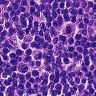
Metastatic tissue present: no